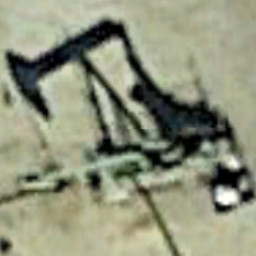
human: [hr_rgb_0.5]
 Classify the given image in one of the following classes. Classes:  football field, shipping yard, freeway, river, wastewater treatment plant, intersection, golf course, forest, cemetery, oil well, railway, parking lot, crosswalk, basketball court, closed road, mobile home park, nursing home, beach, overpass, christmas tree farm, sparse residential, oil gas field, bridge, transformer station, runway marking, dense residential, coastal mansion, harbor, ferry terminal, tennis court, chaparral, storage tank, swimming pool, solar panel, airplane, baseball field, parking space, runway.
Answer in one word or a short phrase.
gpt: oil well